Field crop: tomato
Growth stage: 1
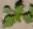
Species: solanum